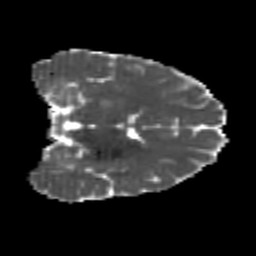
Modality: MD
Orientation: coronal
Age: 22
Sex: male
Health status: healthy
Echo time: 0.074 s